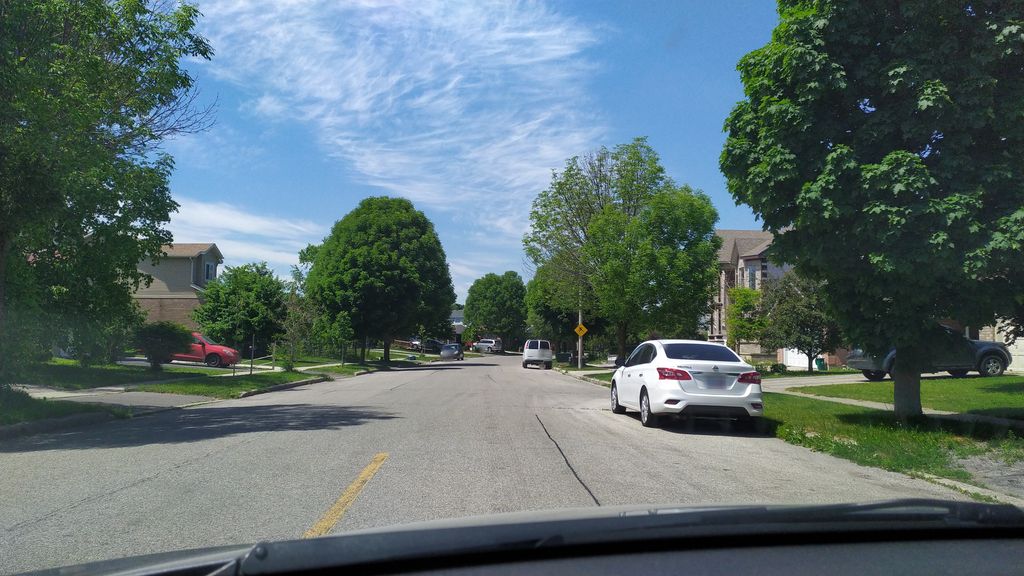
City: kitchener-waterloo